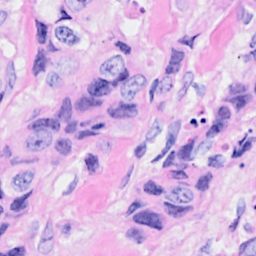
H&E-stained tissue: Breast